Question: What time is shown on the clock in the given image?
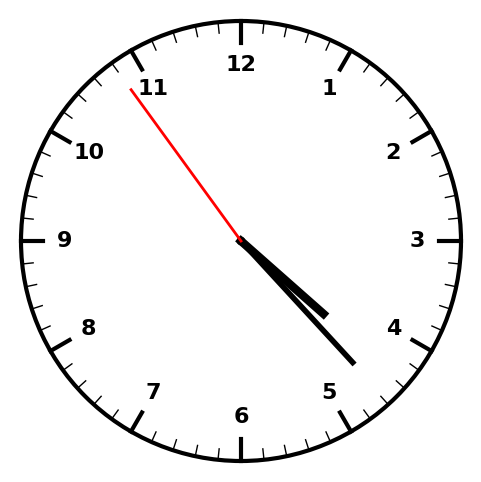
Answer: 04:22:54